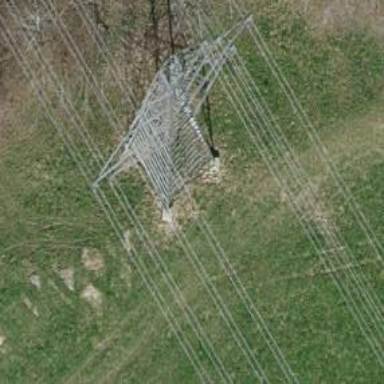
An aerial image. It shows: Lattice structure tower used for power transmission.